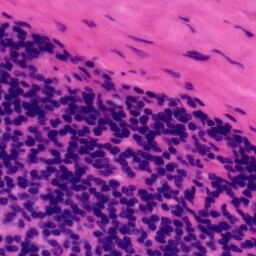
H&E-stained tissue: Tonsil